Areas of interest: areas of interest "Hangzhou Junling Thread Industry Co., Ltd."
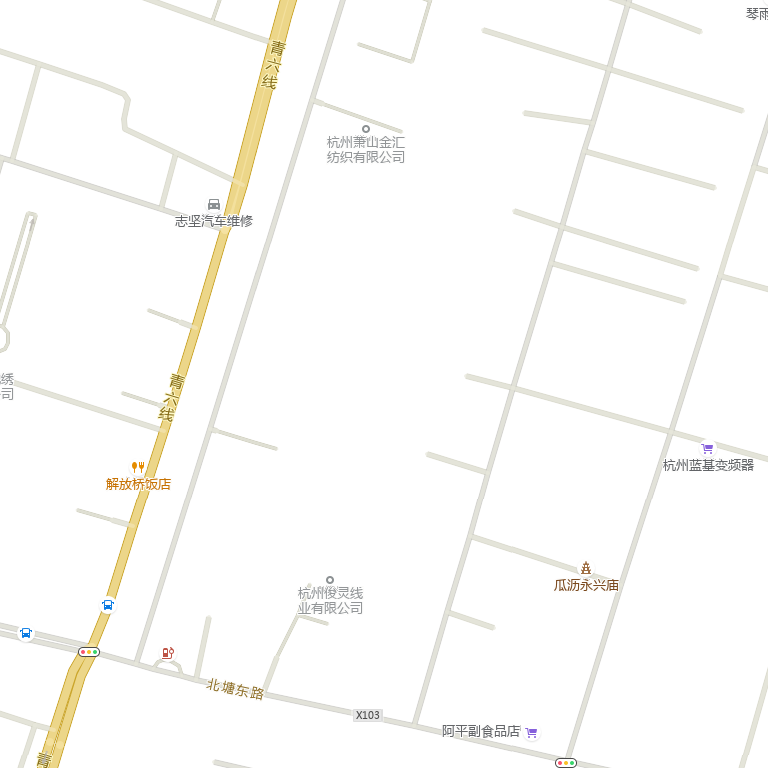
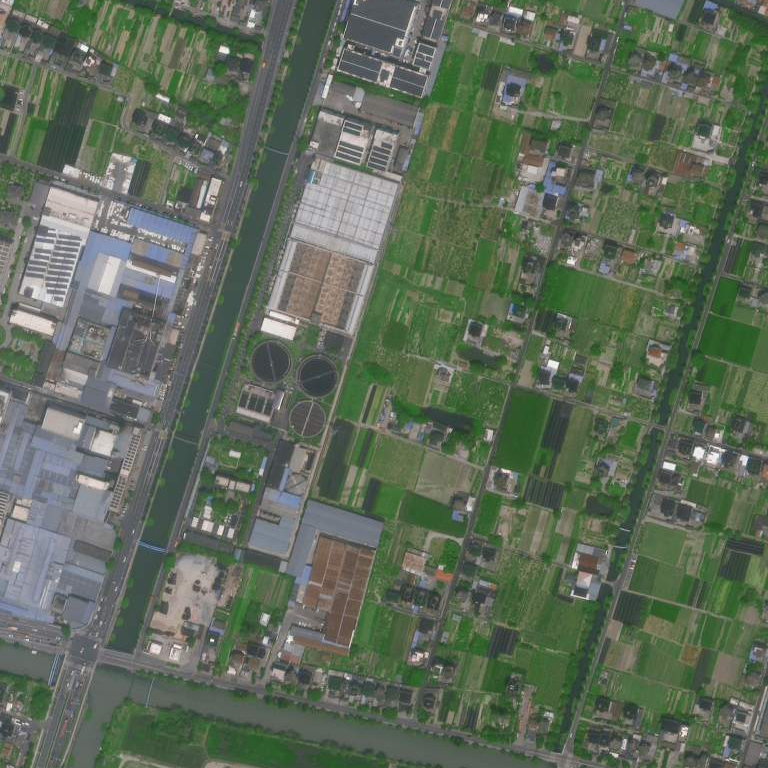